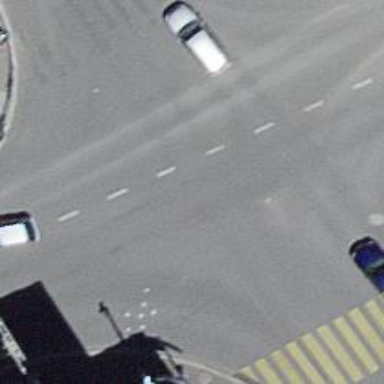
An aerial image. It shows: Road with traffic signals.